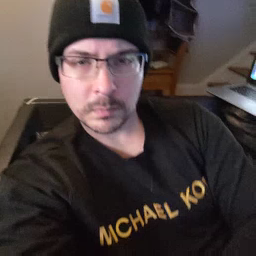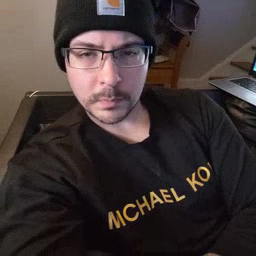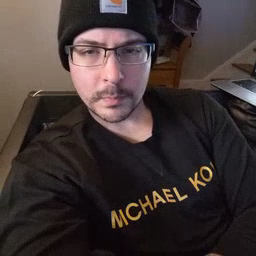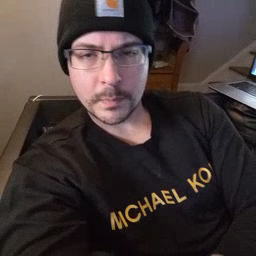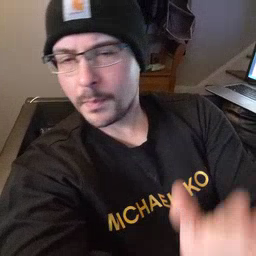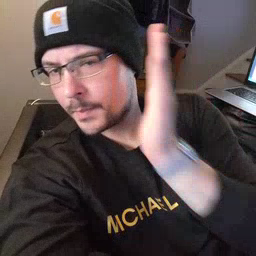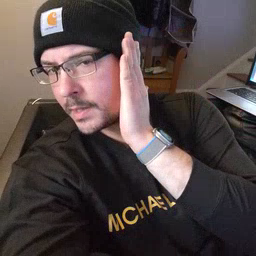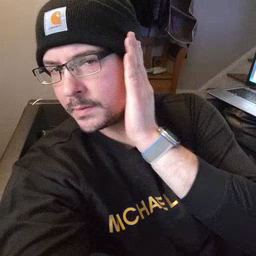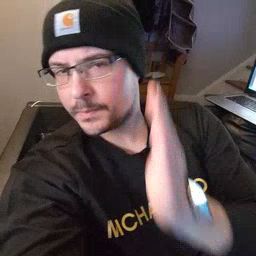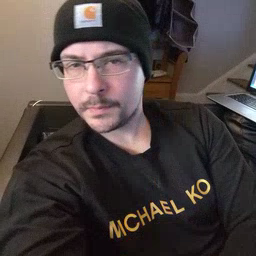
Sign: bed